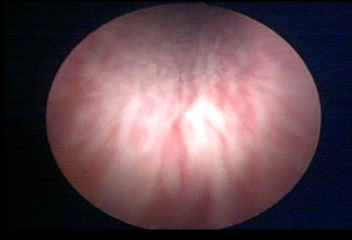
Modality: WLC
Class: Normal mucosa
Bladder cancer association: No